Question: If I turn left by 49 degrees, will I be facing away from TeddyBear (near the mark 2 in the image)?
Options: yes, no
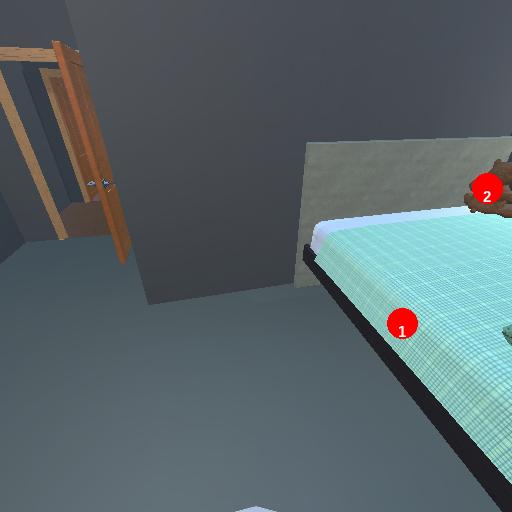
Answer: yes